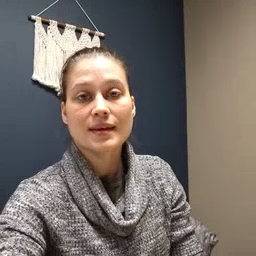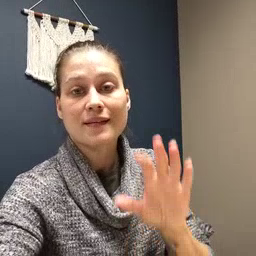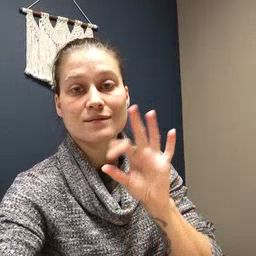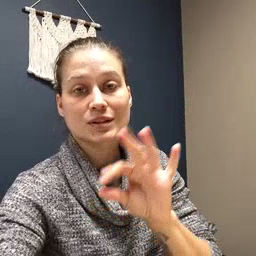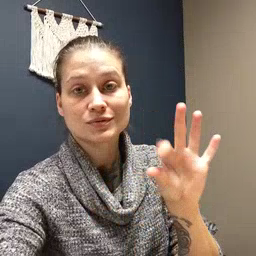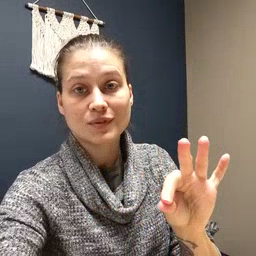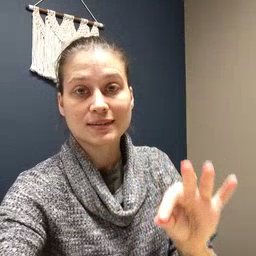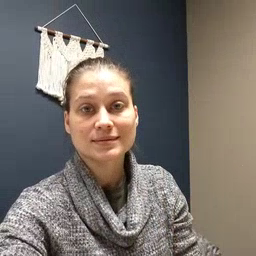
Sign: frenchfries